Question: I'm creating a simple online card interface, where a user has a profile picture and then some details of him below. However, for this to work I need the profile picture to hover above two 'div''s. These 'div''s are coded responsive with bootstrap and that's where it gets hard for me. You can find the mockup and the code I already have below:

'''
<div class="col-md-3 col-sm-4 col-xs-12">
<!--Faded background profile picture-->
<div class="col-md-12">
</div>
<!--White container for text-->
<div class="col-md-12">
</div>
</div>
'''
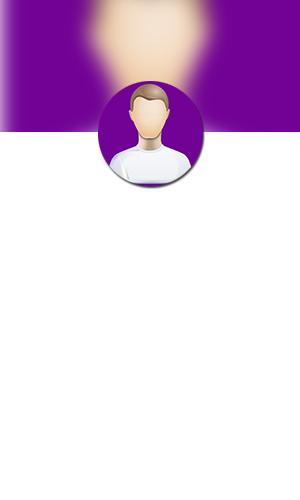
Answer: Take a look at this (it is a simplified version of what you are working on but should help you figure out how to get it working): <URL>
'''
<div class="col-md-3 col-sm-4 col-xs-12">
<div class="col-md-12">
<div class="" id="little-circle"></div>
</div>
<div class="col-md-12">&nbsp;</div>
</div>
.col-xs-12 { width: 90%; }
.col-xs-12 { position: absolute; height: 90%; margin-top: -45%; top: 50%; margin-left: -45%; left: 50%; }
.col-md-12 { width: 100%; background: purple; height: 25%; position: relative; }
.col-md-12:last-child { background: white; height: 75% }
body { margin: 0; padding: 0; background: #e6e6e6; }
div#little-circle { width: 100px; height: 100px; position: absolute; background-color: orange; bottom: -50px; z-index: 99; left: 50%; margin-left: -50px; border-radius: 50%; }
'''